Interaction volume radius: 5 \u00c5
Interaction volume height: 40 \u00c5
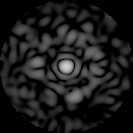
Disorder parameter: 0.8488